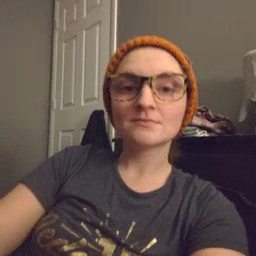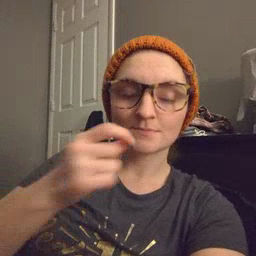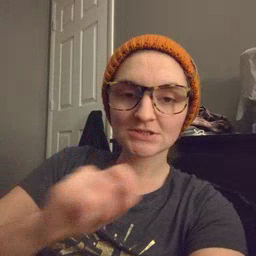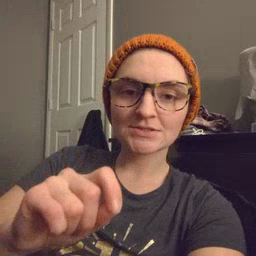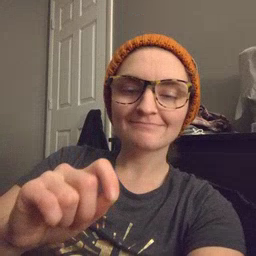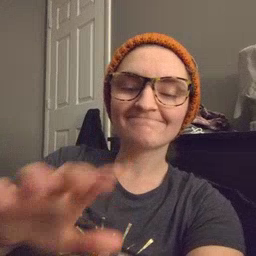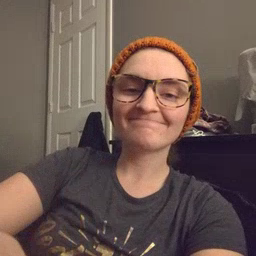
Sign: hen